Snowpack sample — Snodgrass Mountain, Crested Butte, Colorado (2/4/25, 12:06 PM MST)
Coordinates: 38.923, -106.968
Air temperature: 35 °F
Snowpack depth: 80 cm
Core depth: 60 cm
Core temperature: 32 °F
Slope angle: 14°, slope face: 78°
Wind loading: low
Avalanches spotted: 0
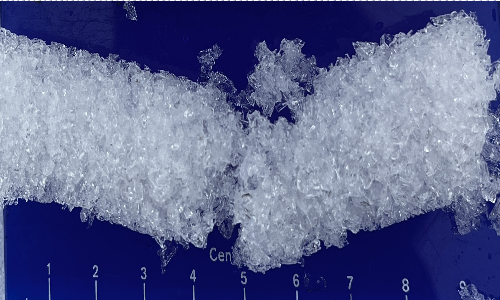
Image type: core
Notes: No avalanches nearby, unusually warm weather for the last month reported by residents, Collected 25 yards from treeline